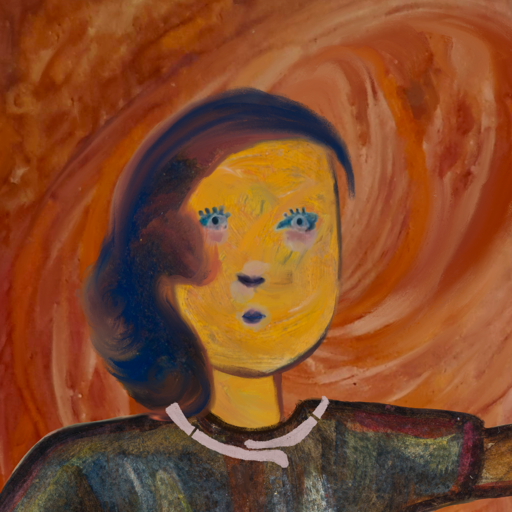
Background: Pious_Lady, Head And Neck Front: After_Raid, Face Front: Hill_Girl, Bust: Mosgoul, Hair Front: Mother_And_Son_Son, Head Accessory: Blank, Second Necklace: Blank, Necklace: Hypocrite_2, Baby: Blank